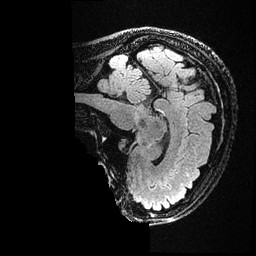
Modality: FLAIR
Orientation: sagittal
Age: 52
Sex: female
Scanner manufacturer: ge
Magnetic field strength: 3 T
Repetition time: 4.802 s
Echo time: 0.1172 s